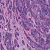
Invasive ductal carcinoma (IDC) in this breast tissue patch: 1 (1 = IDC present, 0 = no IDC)